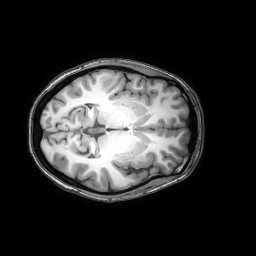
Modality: T1w
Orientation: axial
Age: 35
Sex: female
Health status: healthy
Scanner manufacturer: philips
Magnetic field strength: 3 T
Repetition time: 0.0079 s
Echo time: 0.0035 s